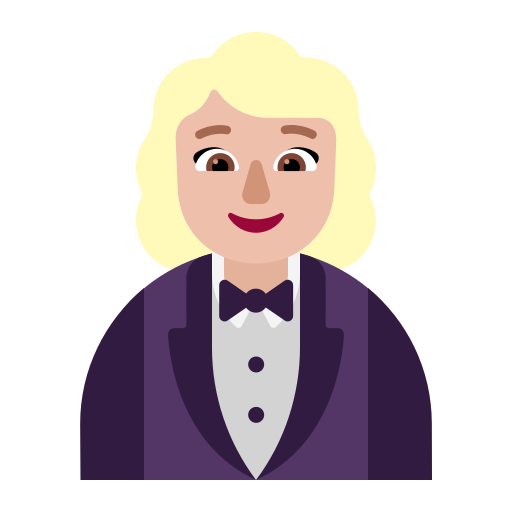
woman in tuxedo flat  light